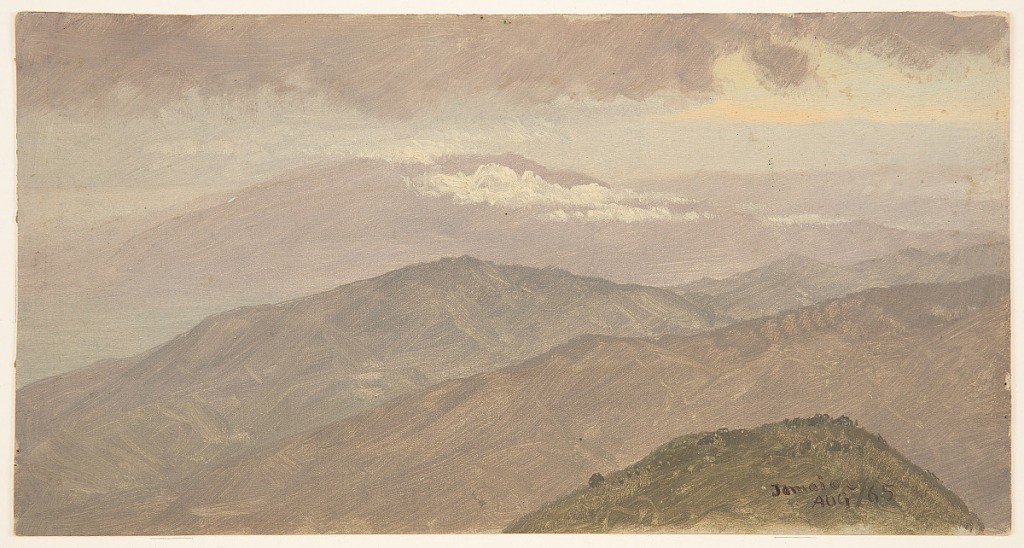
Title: Blue Mountains, Jamaica
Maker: Frederic Edwin Church, American, 1826–1900
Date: August 1865
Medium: Brush and oil, graphite on bright green paperboard
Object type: Drawing
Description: Landscape sketch showing view overlooking the Blue Mountains in Jamaica. Succeeding ridges extend to the horizon and fade into purple silhouettes in the distance. Atmosphere hazily rendered. Above, an indistinct sky features dark clouds along upper margin.